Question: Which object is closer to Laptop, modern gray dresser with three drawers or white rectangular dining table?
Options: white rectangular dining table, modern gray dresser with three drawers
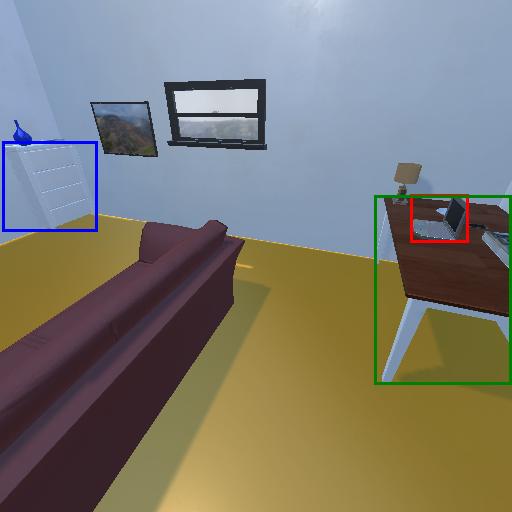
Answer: white rectangular dining table